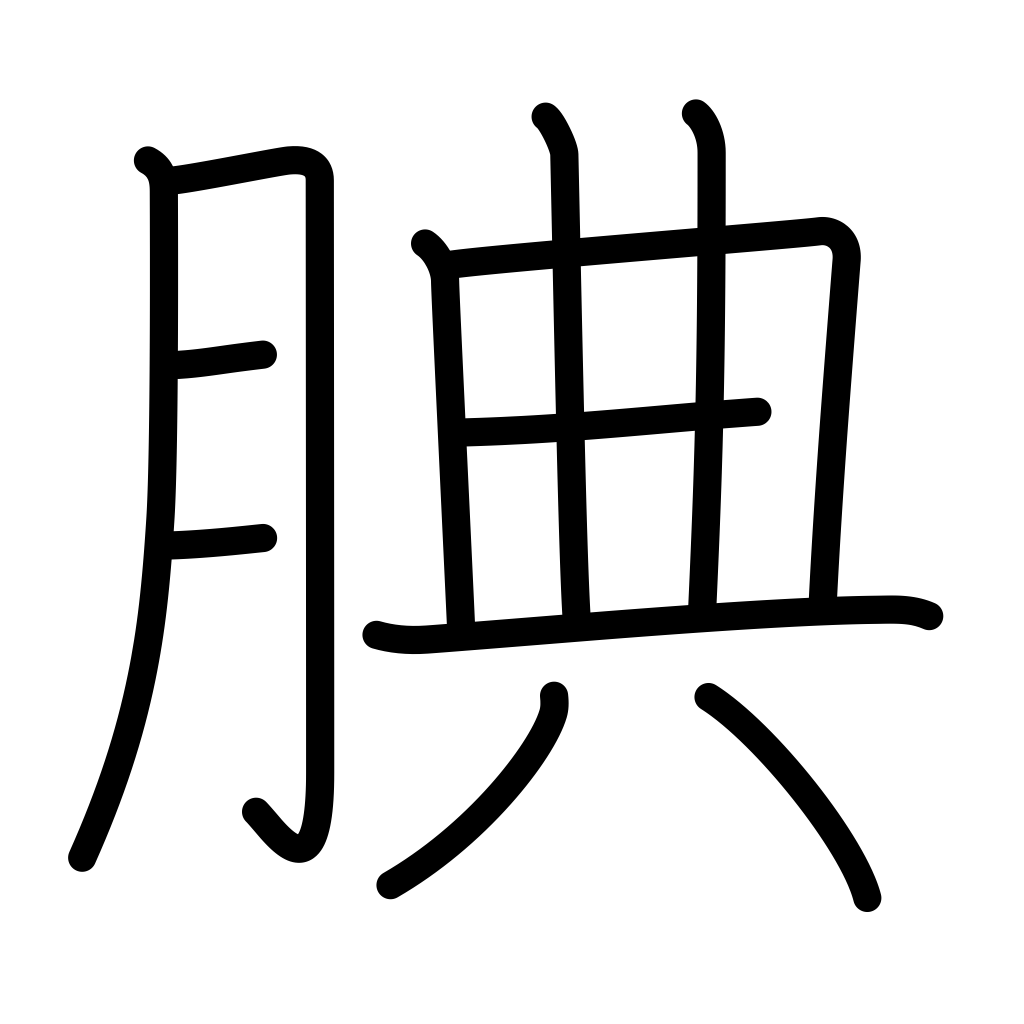
Meaning: much, abundant, kind, considerate